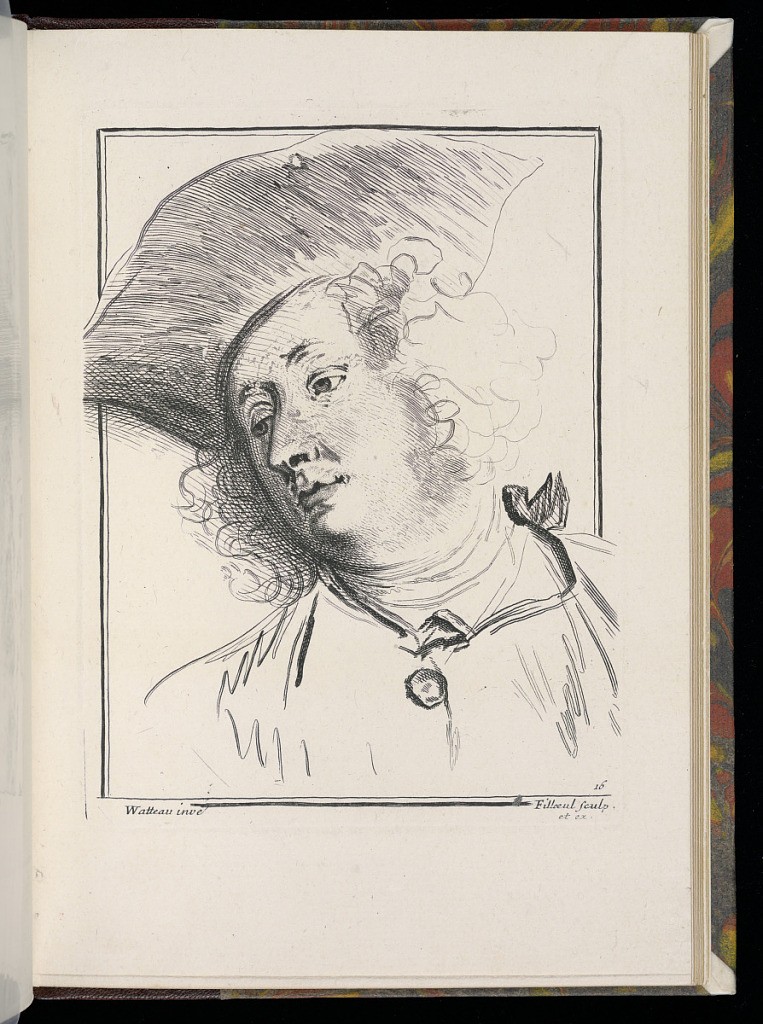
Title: Study of a Man
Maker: Antoine Watteau, French, 1684–1721
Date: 1734
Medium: Etching on laid paper
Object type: Print
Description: Study of a man's head and torso seen from the front with his head and eyes turned slightly to the left. He wears a big hat with shoulder-length curly hair. His jacket has a button. His hat and left shoulder extend beyond the double-lined frame to the platemark. The plate is signed and numbered.